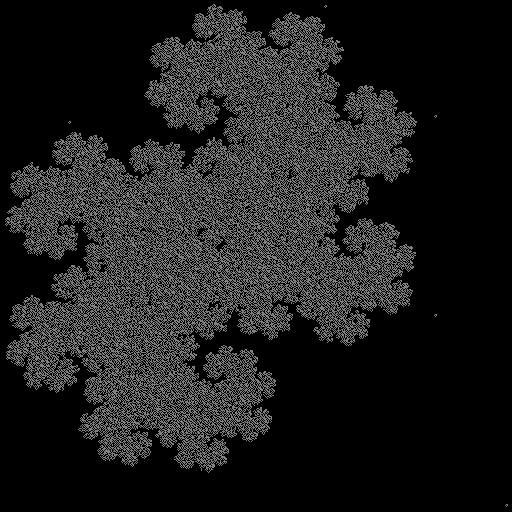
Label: dragon_curve